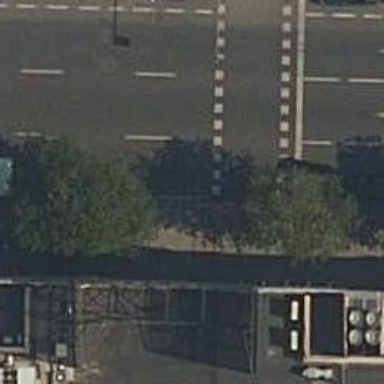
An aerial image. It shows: Footway made of paving stones.